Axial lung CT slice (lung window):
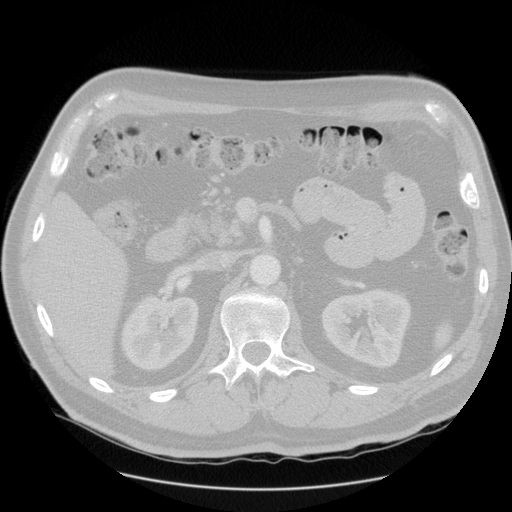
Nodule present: no